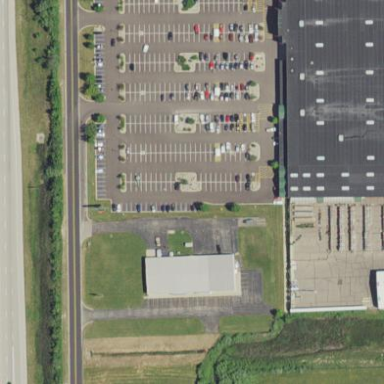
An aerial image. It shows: Parking area.